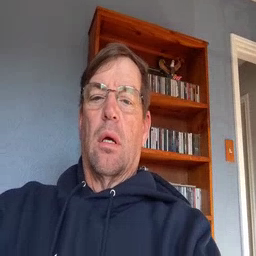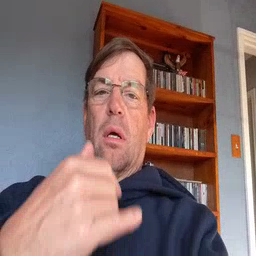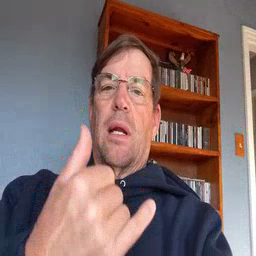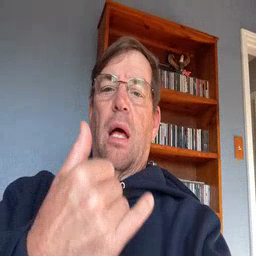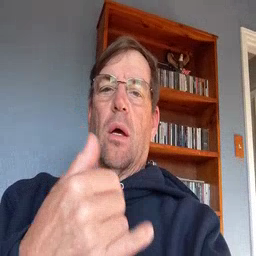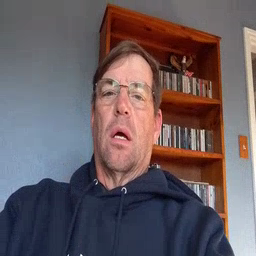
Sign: now